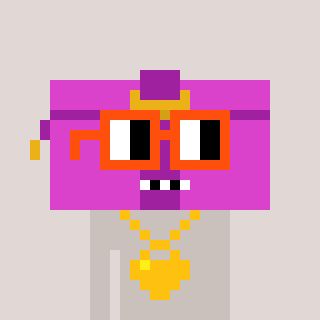
a pixel art character with square orange glasses, a clutch-shaped head and a foggrey-colored body on a warm background